Question: I would like to make button (the one between two other buttons) Square.

I tried to use following code:
'''
toggleButton = (ToggleButton) findViewById(R.id.activity_dictionary_toggleButton1);
LinearLayout.LayoutParams toggleButtonLayoutParams = (LayoutParams) toggleButton.getLayoutParams();
toggleButtonLayoutParams.width = toggleButtonLayoutParams.height;
toggleButton.setLayoutParams(toggleButtonLayoutParams);
'''
But it is not working (Button look like on the above image). Here is part of my XML file:
'''
<LinearLayout
android:id="@+id/activity_dictionary_linearLayout2"
android:layout_width="fill_parent"
android:layout_height="wrap_content"
android:layout_alignParentBottom="true"
android:layout_marginTop="5dp" >
<Button
android:id="@+id/activity_dictionary_button1"
android:layout_width="0dp"
android:layout_height="wrap_content"
android:layout_gravity="center_vertical|center_horizontal"
android:layout_weight="0.4"
android:enabled="false"
android:maxWidth="200dp"
android:text="Clear"
android:textColor="@android:color/white" />
<ToggleButton
android:id="@+id/activity_dictionary_toggleButton1"
android:layout_width="20dp"
android:layout_height="20dp"
android:layout_gravity="center_vertical|center_horizontal"
android:layout_weight="0.2"
android:background="@drawable/settings"
android:text="ToggleButton" />
<Button
android:id="@+id/activity_dictionary_button2"
android:layout_width="0dp"
android:layout_height="wrap_content"
android:layout_gravity="center_vertical|center_horizontal"
android:layout_weight="0.4"
android:enabled="false"
android:maxWidth="200dp"
android:text="Recognize"
android:textColor="@android:color/white" />
</LinearLayout>
'''
What should I change?
Update: 'android:layout_weight="0.2"' is deleted, but Button still doesn't change its size when I try to do it through code (it is round but very small).
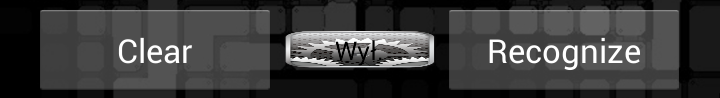
Answer: You should switch your LinearLayout to a RelativeLayout. Your size parameters should take effect then.